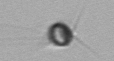
Label: Acanthoica_quattrospina